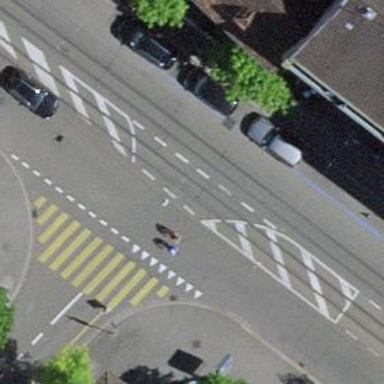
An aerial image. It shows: Tram level crossing on the railway.